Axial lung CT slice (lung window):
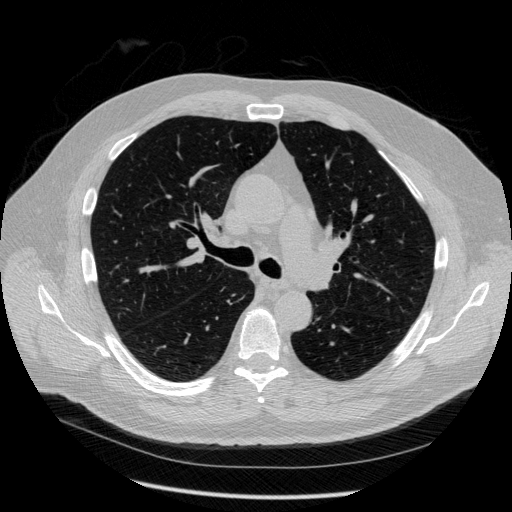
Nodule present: no